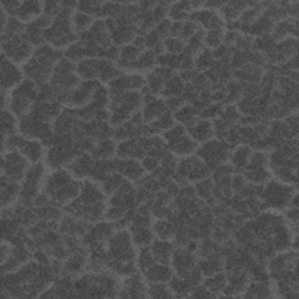
Label: frost